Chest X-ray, AP view. Patient: 56 years old, sex F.
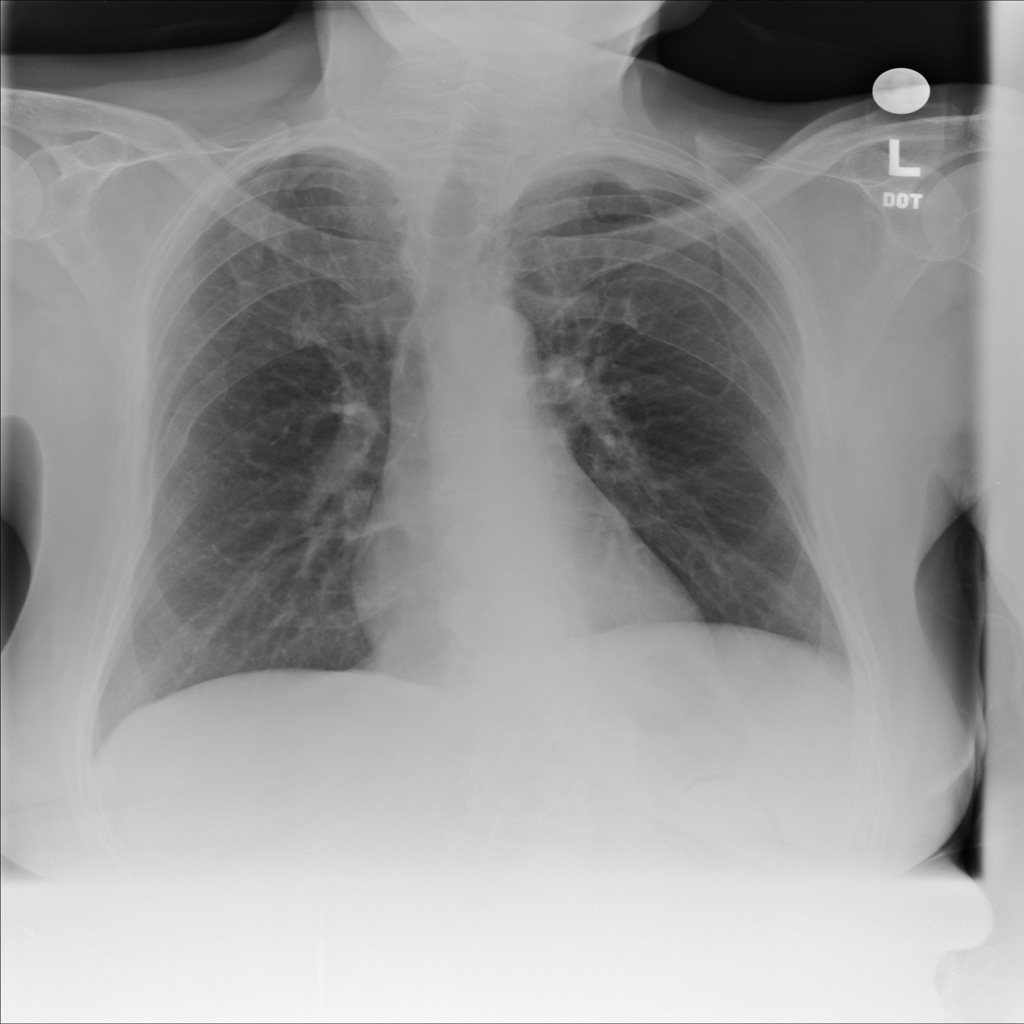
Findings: No Finding